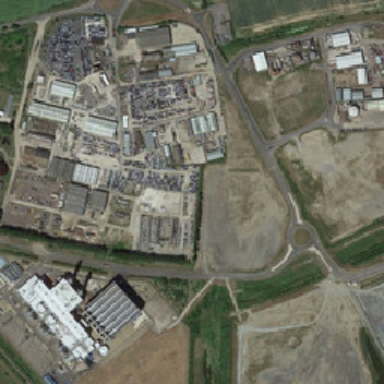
Many industrial zones along the lake .